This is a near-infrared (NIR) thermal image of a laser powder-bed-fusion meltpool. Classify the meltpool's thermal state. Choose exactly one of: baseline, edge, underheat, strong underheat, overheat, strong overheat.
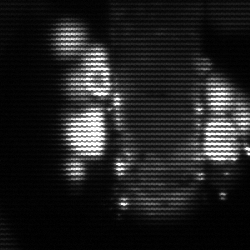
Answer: strong underheat